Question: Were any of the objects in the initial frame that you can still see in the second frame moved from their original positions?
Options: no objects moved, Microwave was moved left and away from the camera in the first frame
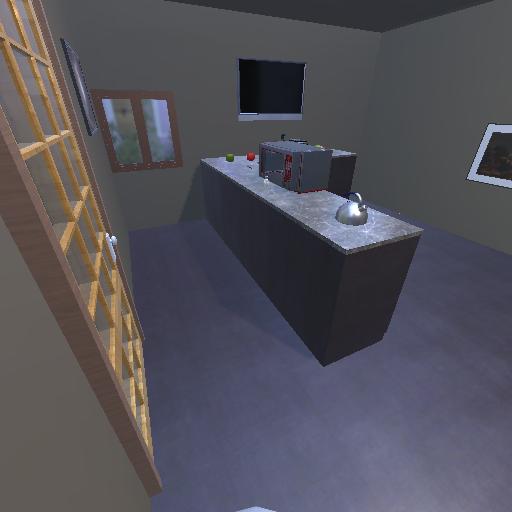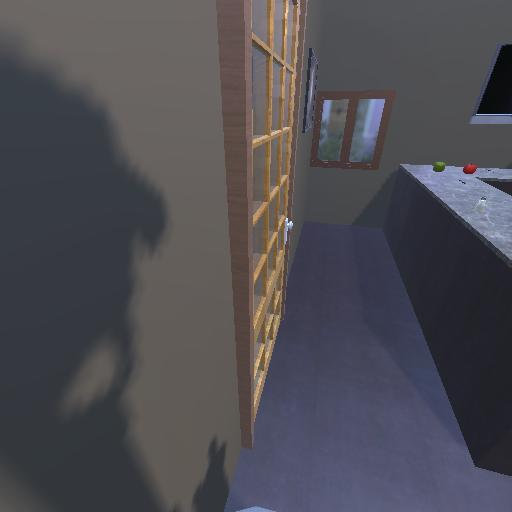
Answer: no objects moved